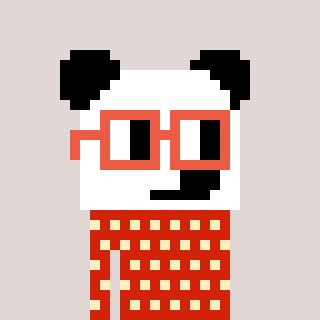
a pixel art character with square orange glasses, a panda-shaped head and a red-colored body on a warm background